【题型】选择题　【知识点】函数　【难度】easy
已知函数 \( f(x) \) 的导函数 \( f'(x) \) 的部分图象如图，则下列说法正确的是（ ）

A. \( f(1) > f(3) \)
B. \( f(-1) < f(2) \)
C. \( f(x) \) 有三个零点
D. \( f(x) \) 有三个极值点

\vspace{1em}
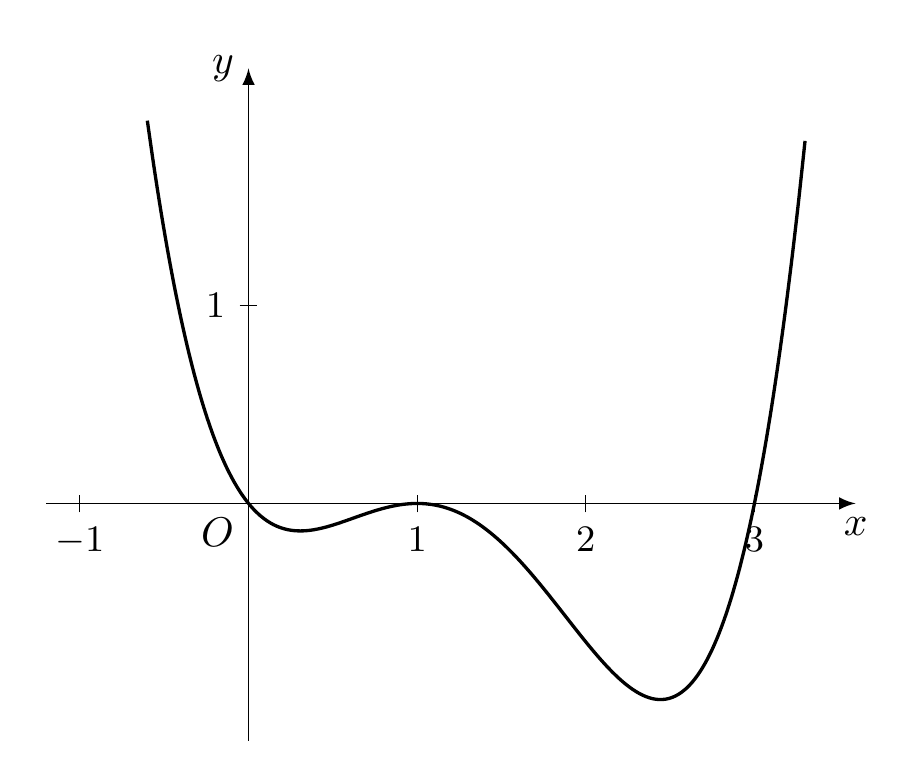
【解答】
【答案】\( A \)

\vspace{1em}

【分析】根据导函数图像得到单调性和极值，进而推出极值点个数，比较函数值大小即可。

\vspace{1em}

【解答】解：根据题意，由导函数图像知道：

\[
\begin{array}{|c|c|c|c|c|c|}
\hline
x & (-\infty, 0) & 0 & (0, 3) & 3 & (3, +\infty) \\
\hline
f'(x) & \text{正} & 0 & \text{非正} & 0 & \text{正} \\
\hline
f(x) & \text{增} & \text{极大值} & \text{减} & \text{极小值} & \text{增} \\
\hline
\end{array}
\]

依次分析选项：

对于A，\( 1, 3 \in (0, 3) \)，单调递减，则 \( f(1) > f(3) \)，则A正确；

对于B，自变量\( -1 \)，\( 2 \)在不同区间，都比\( f(0) \)小，但不能比较它们大小，则B错误；

对于C，不能确定零点个数，则C错误；

对于D，函数有两个极值点，则D错误。

故选：\( A \)。

\vspace{1em}

【点评】本题考查函数导数与单调性的关系，涉及函数的极值，属于基础题。